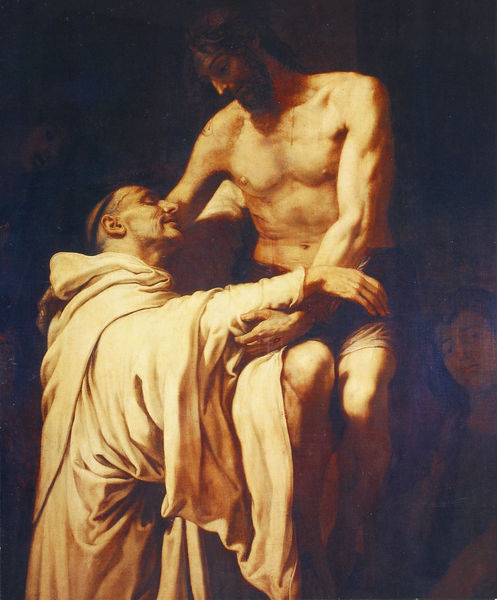
Titel: Vision des hl. Bernhard
Künstler: Francisco Ribalta
Institution: Madrid, Museo del Prado
Schlagwörter: akt, dunkel, gemälde, mann, menschen, schwarz, blick, bart, gesichter, kirche, gewand, italien, venedig, priest, painting, thomas, faltenwurf, umarmen, lendentuch, glaube, dunkler hintergrund, christus, jesus, wundmale, tintoretto, mönch, heiliger, jünger, heilig, saint, sakral, christi, zärtlich, tonsur, italienisch, religion, christ, contrast, scary, 1600, 1650, helles gewand, glabue, robed man naked man, hidden person